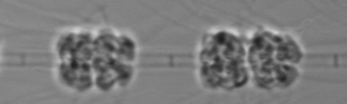
Label: Leptocylindrus_mediterraneus